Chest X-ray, AP view. Patient: 46 years old, sex F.
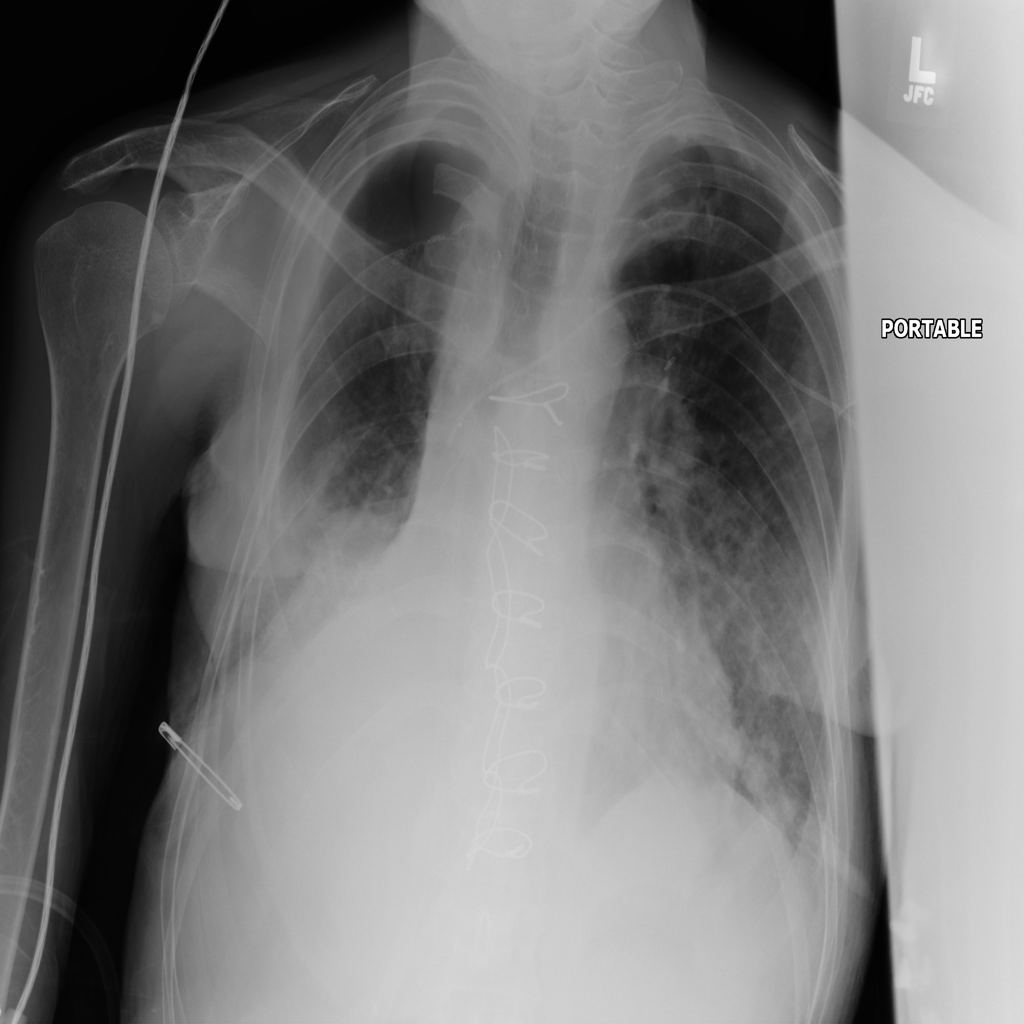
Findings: Effusion, Infiltration, Pneumothorax